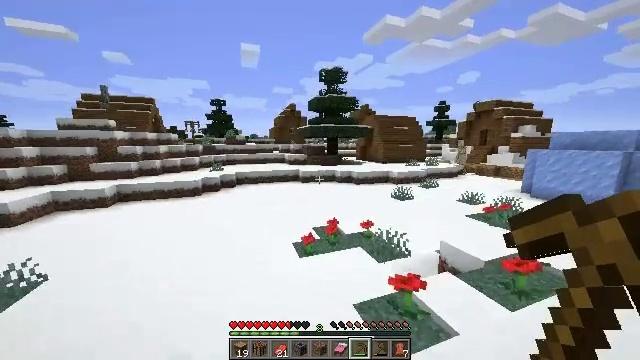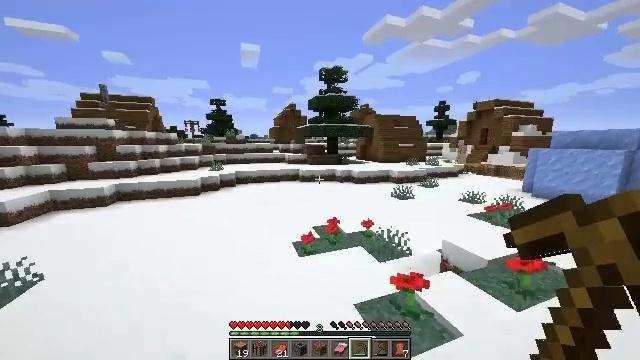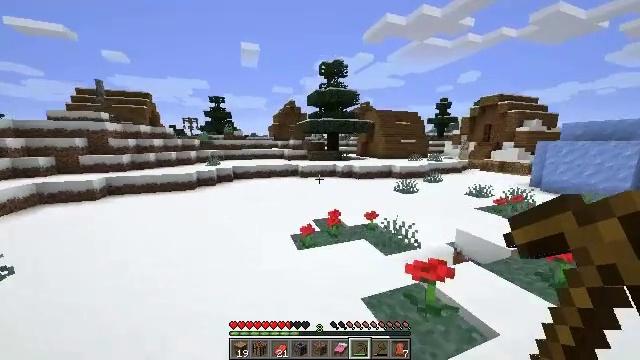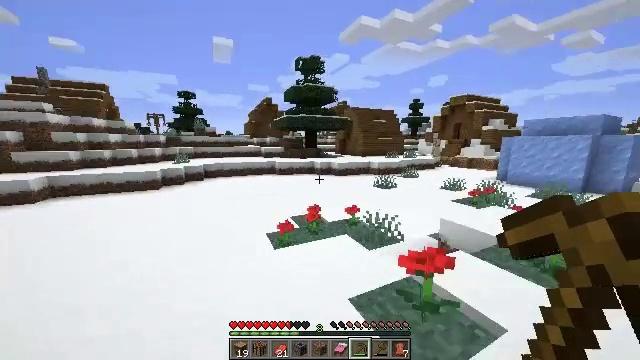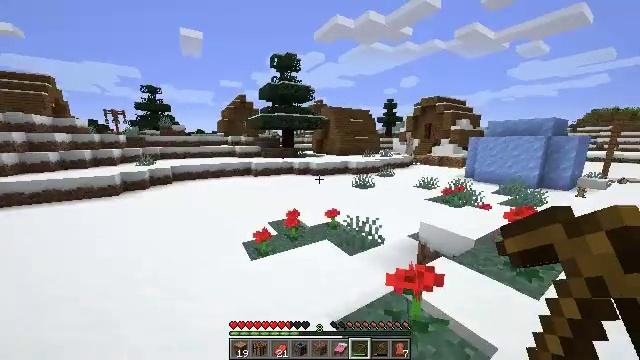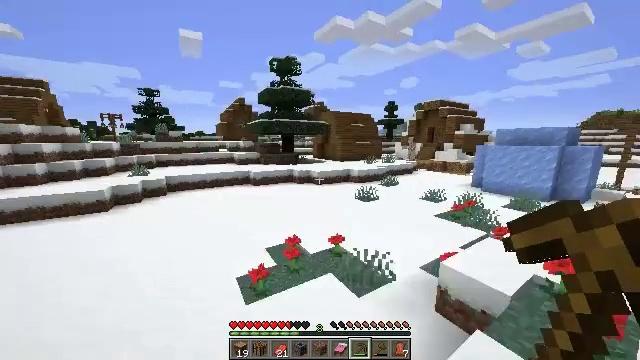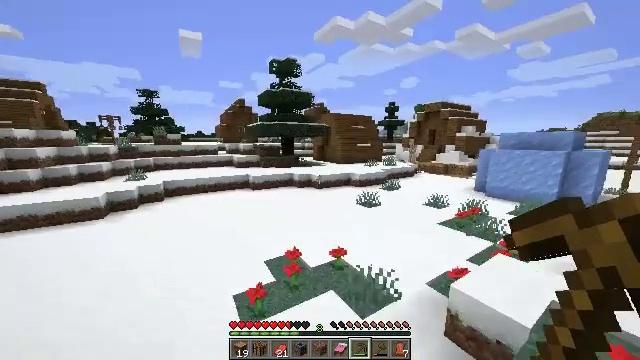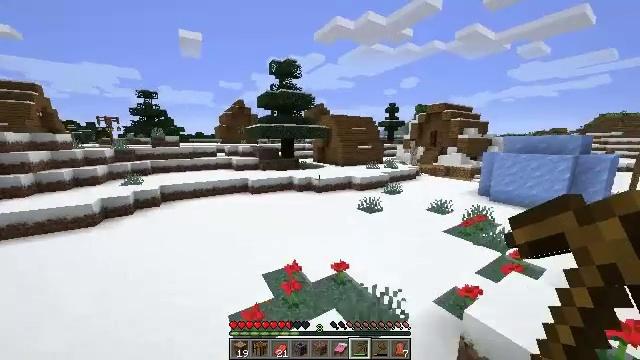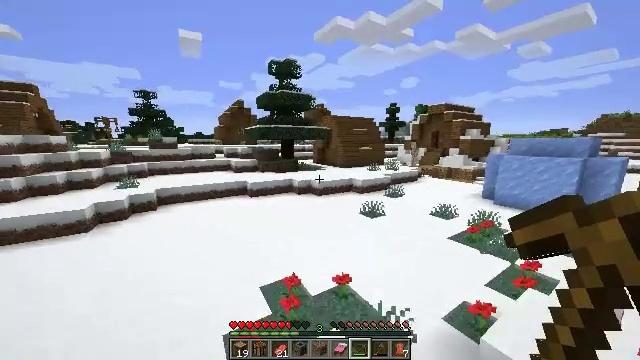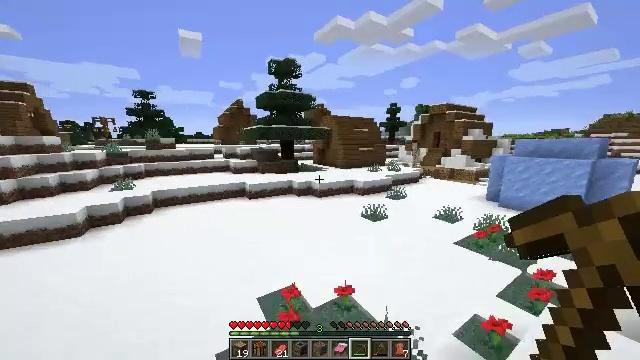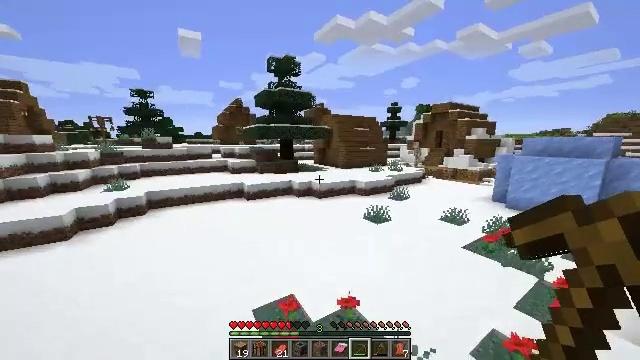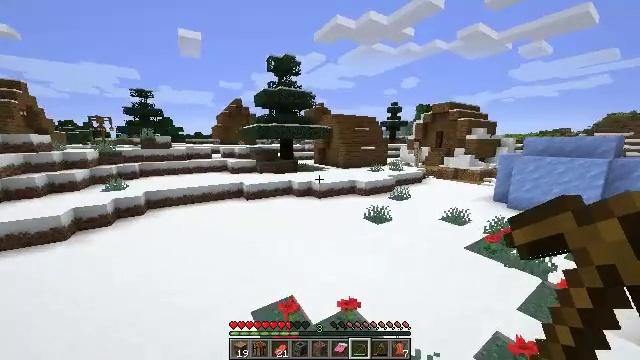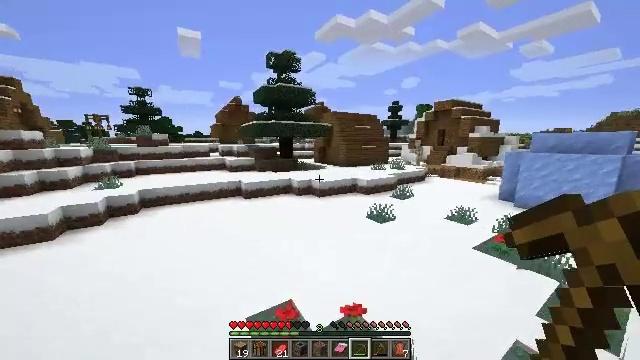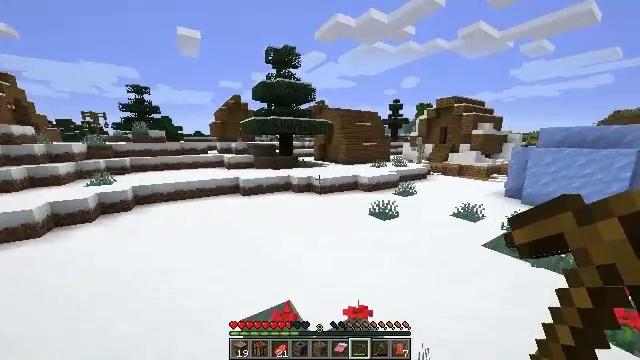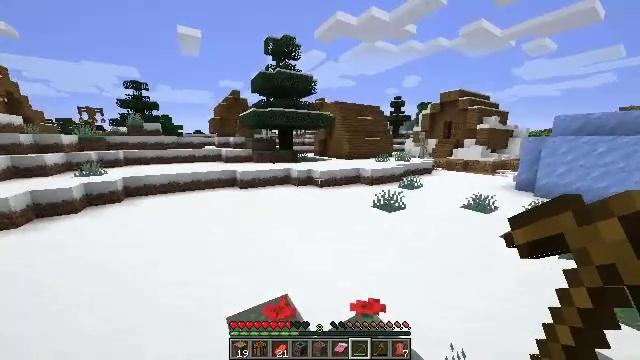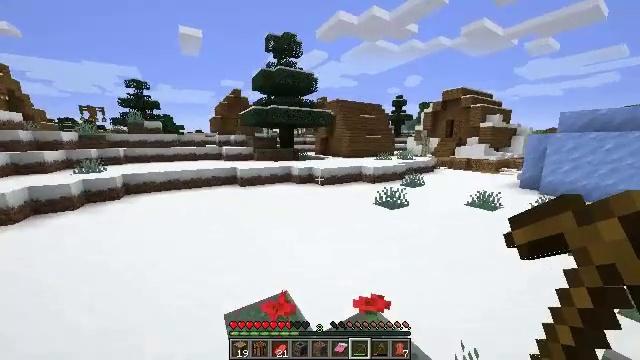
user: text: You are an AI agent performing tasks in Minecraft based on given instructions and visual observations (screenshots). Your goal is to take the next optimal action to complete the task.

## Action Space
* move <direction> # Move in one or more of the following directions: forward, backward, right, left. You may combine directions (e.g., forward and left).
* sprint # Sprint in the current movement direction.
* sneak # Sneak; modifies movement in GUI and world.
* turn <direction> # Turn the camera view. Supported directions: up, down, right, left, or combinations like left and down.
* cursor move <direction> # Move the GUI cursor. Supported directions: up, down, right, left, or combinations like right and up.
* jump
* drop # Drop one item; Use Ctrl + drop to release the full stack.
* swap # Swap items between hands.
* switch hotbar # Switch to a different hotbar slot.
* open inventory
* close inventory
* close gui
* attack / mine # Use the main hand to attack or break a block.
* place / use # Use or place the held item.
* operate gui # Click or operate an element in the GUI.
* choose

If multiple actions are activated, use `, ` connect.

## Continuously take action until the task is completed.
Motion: motion action
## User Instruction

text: Left-click to mine the lantern.
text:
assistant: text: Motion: move forward, jump
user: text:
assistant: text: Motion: move forward, jump
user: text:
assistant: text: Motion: move forward, turn right, jump
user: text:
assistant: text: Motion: move forward, turn right, jump
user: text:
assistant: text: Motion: move forward, jump
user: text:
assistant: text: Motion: move forward, jump
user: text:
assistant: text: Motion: move forward, jump
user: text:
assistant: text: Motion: move forward, jump
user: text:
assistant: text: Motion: move forward, jump
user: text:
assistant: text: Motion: move forward, jump
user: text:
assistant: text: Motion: move forward, jump
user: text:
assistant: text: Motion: move forward, jump
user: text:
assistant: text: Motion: move forward, jump
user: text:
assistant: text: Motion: move forward, jump
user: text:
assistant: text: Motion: move forward, jump
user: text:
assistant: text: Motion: move forward, jump
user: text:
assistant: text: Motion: move forward, turn left, jump
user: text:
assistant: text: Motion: move forward, jump
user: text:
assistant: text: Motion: move forward, jump
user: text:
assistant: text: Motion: move forward, jump
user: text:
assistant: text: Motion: move forward and move left, jump
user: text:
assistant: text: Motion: move forward and move left, jump
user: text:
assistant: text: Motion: move forward and move left, turn right and up, jump
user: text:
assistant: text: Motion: move forward and move left, turn right and up, jump
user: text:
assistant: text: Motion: move forward and move left, jump
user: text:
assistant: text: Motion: move forward and move left, jump
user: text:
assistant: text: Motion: move forward and move left, turn left, jump
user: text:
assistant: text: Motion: move forward and move left, turn left, jump
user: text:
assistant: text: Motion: move forward and move left, turn left and down, jump
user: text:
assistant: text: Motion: move forward and move left, turn left and down, jump